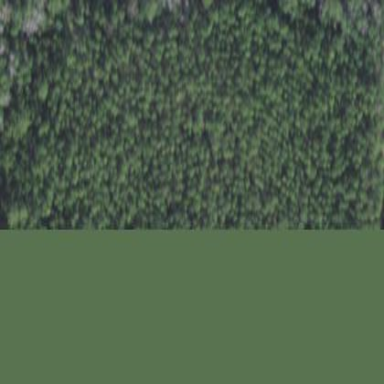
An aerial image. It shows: Forest with needle-leaved trees.